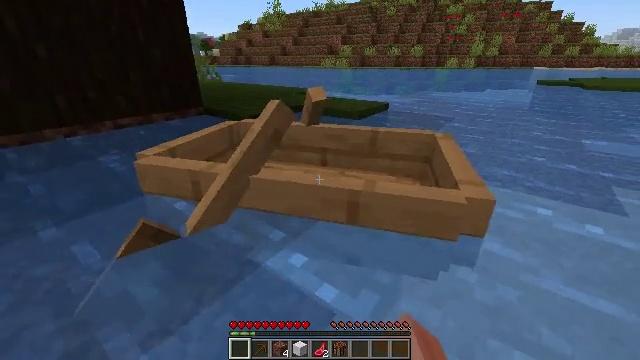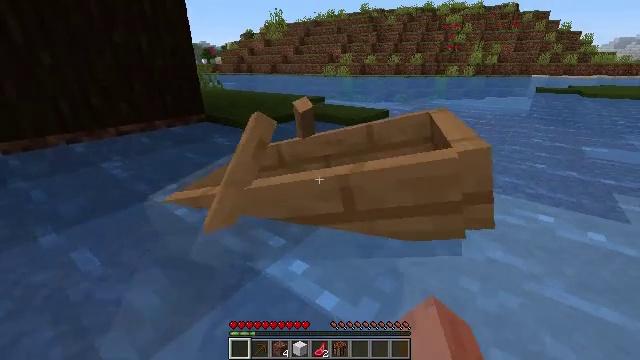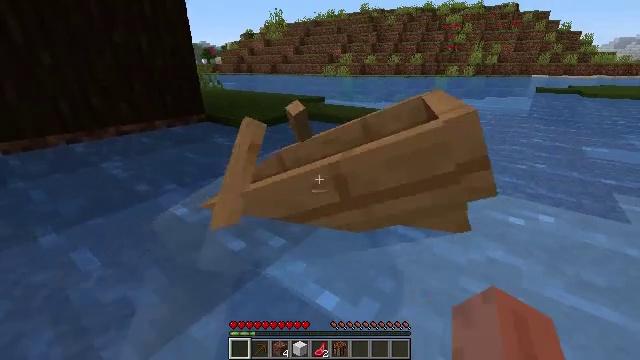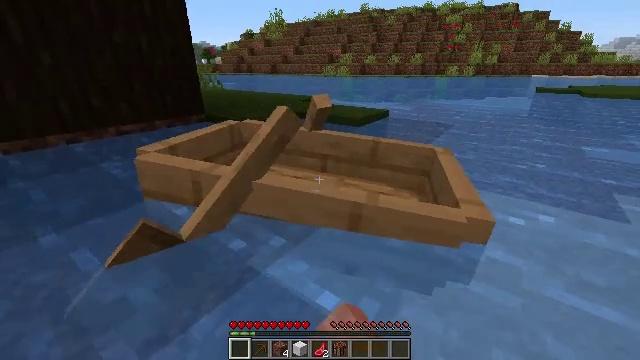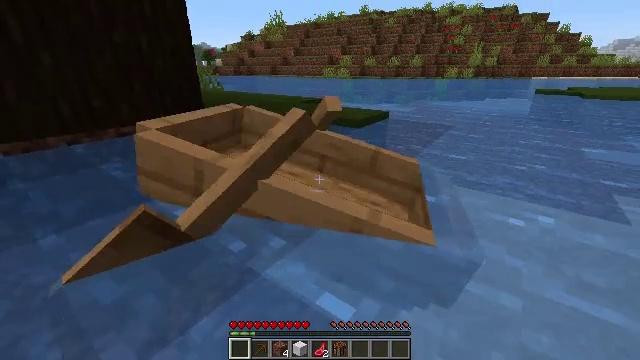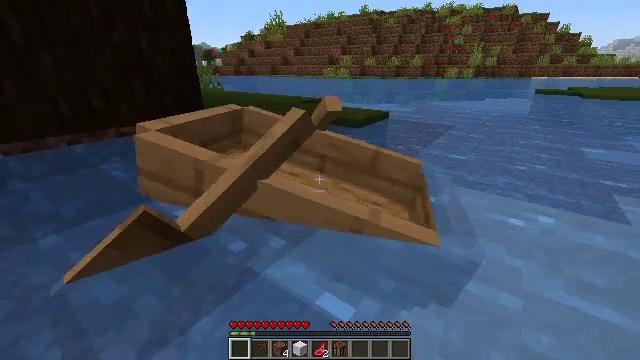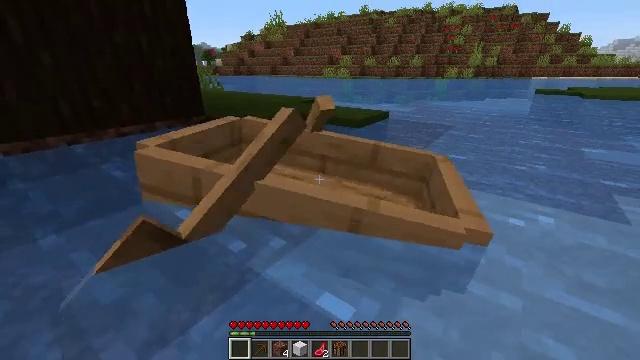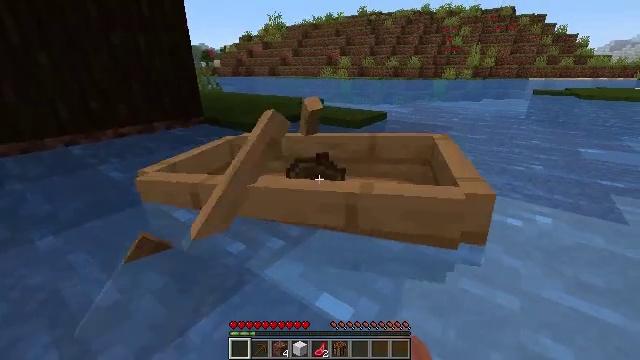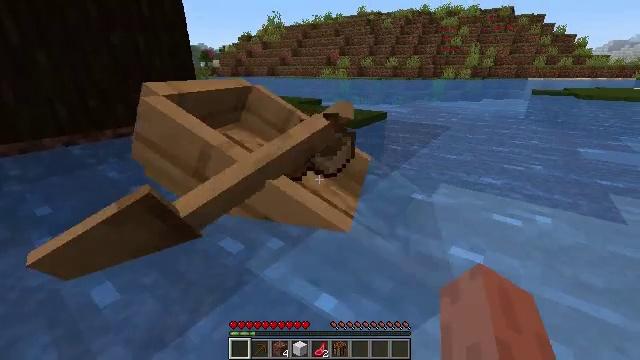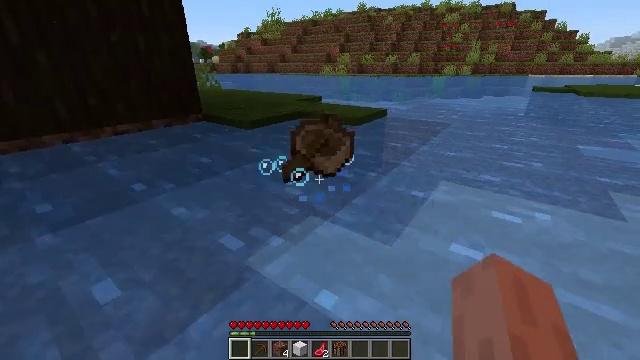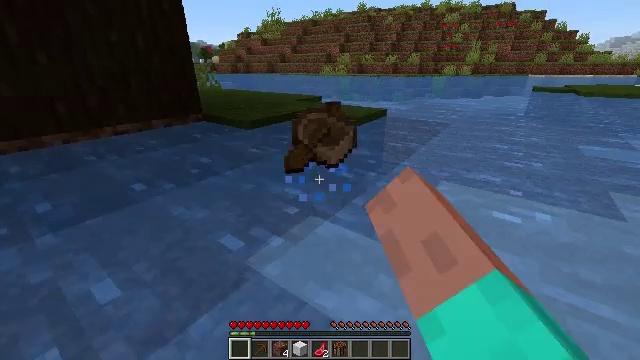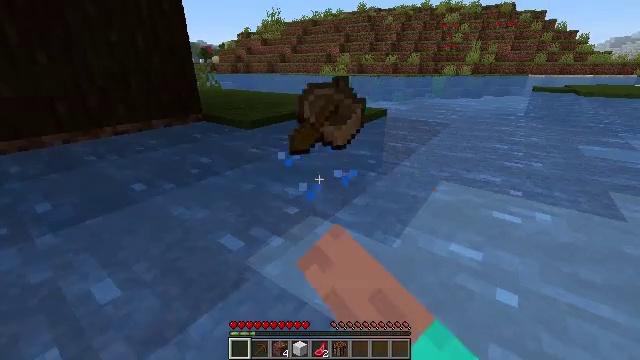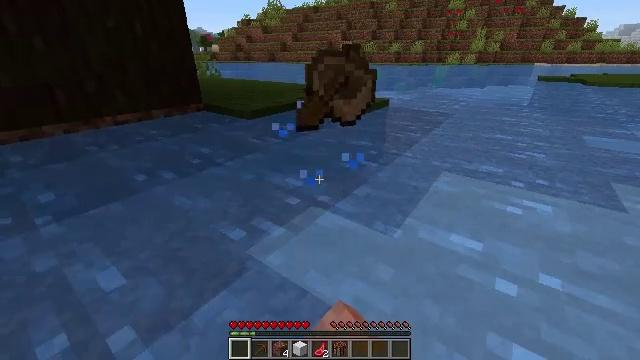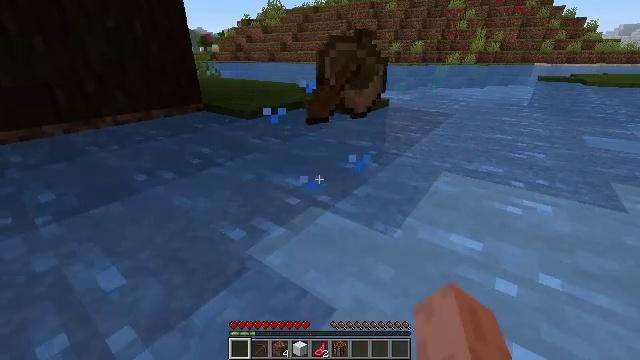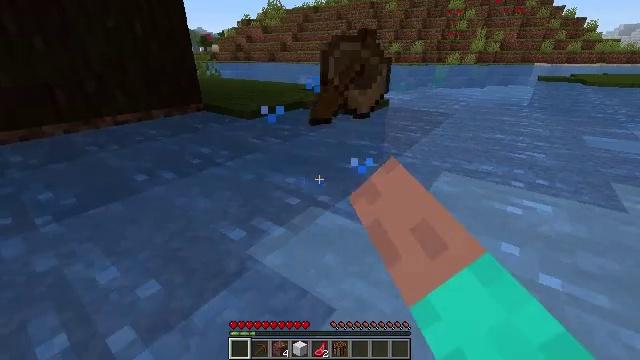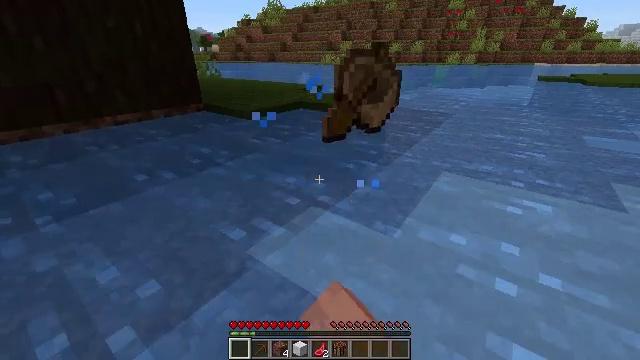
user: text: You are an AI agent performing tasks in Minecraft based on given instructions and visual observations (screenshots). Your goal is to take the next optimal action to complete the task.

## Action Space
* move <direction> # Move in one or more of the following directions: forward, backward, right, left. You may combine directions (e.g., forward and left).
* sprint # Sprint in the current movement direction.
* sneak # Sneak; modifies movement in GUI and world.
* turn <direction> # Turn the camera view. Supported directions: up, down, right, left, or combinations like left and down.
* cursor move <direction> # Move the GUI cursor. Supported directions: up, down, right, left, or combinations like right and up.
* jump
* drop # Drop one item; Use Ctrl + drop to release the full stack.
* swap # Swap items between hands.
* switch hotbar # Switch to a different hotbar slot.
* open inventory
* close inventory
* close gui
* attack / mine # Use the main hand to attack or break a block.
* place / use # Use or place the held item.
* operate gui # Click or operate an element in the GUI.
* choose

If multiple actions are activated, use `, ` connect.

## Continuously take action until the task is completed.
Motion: motion action
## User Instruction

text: Chop down the dark oak log.
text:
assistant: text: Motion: turn up
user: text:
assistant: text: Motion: attack / mine
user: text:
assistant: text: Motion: attack / mine
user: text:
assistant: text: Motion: attack / mine
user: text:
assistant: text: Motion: attack / mine
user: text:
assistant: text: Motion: attack / mine
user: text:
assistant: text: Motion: attack / mine
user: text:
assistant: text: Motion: attack / mine
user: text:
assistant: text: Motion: attack / mine
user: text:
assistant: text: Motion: attack / mine
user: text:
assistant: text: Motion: attack / mine
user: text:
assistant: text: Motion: turn down, attack / mine
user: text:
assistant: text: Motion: attack / mine
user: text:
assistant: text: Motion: attack / mine
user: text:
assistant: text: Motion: attack / mine
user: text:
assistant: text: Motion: attack / mine
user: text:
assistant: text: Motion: attack / mine
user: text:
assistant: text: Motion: no_op
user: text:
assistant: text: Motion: move forward
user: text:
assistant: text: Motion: move forward
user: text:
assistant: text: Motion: move forward
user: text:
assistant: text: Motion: move forward
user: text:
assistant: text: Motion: move forward
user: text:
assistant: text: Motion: move forward
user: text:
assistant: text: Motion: move forward
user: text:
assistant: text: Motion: move forward, turn left and up
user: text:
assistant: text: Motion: move forward, turn left and up
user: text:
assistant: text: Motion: move forward, turn left
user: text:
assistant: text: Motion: move forward, jump
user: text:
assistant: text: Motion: move forward, jump